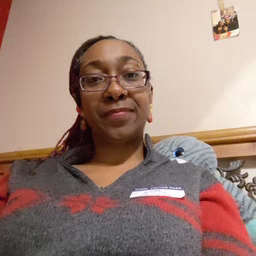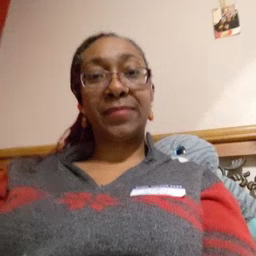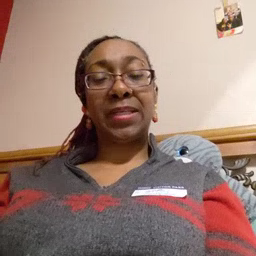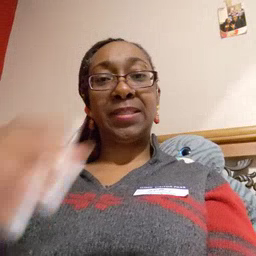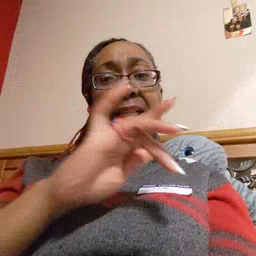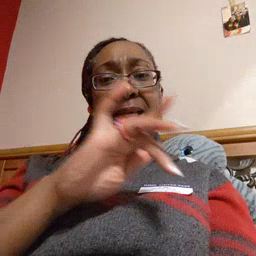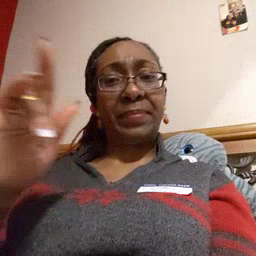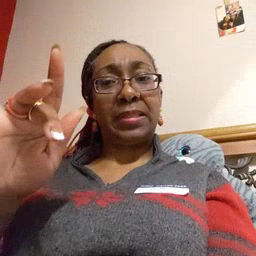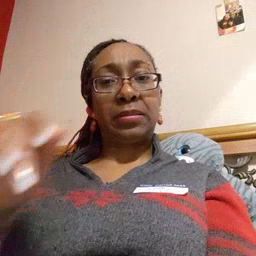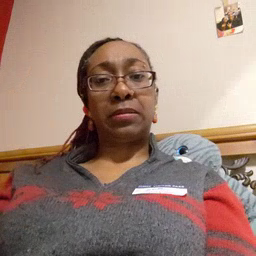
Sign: empty